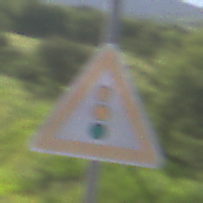
Verkehrszeichen: Lichtzeichenanlage
Umgebung: Outdoor, RoadRail
Tageszeit: MorningAfternoon
Wetter: PartlyCloudy
Licht: Natural
Jahreszeit: NotSpecified
Kontrast: HighContrast